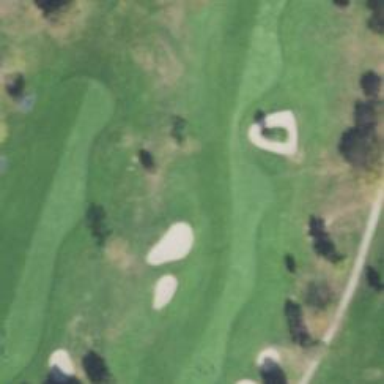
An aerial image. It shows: Golf hole.